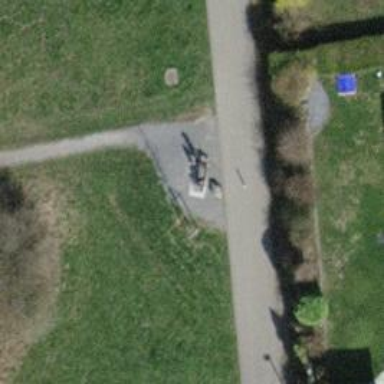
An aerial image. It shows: Bollard.